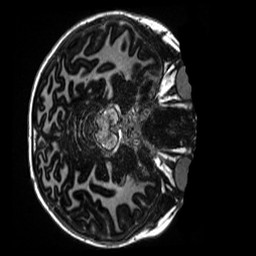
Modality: MP2RAGE
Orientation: axial
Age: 11
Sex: male
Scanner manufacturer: siemens
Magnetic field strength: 3 T
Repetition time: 4 s
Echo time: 0.00303 s